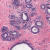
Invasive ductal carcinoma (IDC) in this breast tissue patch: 0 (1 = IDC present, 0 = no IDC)